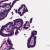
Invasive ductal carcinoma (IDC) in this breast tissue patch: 0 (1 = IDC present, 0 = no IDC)